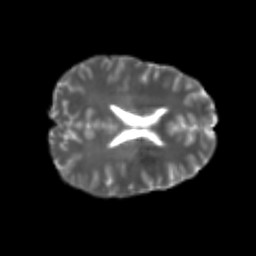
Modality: T2w
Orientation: axial
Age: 22
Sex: female
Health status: healthy
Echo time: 0.074 s